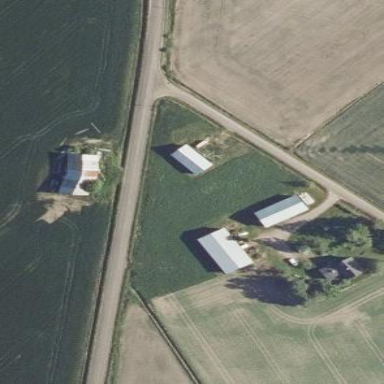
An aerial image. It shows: Farmyard area.